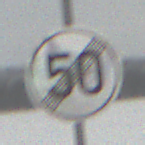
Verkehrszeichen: EndeGeschwindigkeit50
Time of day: MorningAfternoon
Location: Outdoor (Nature)
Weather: Overcast
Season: Winter
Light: Natural